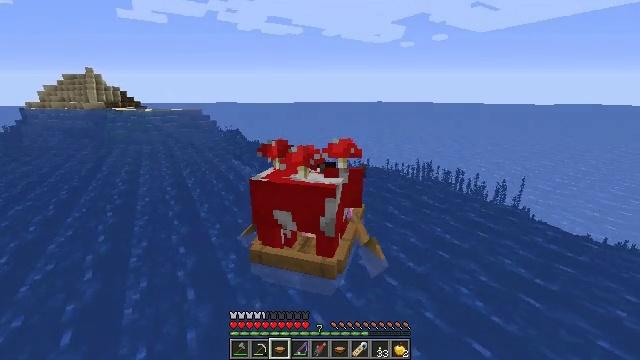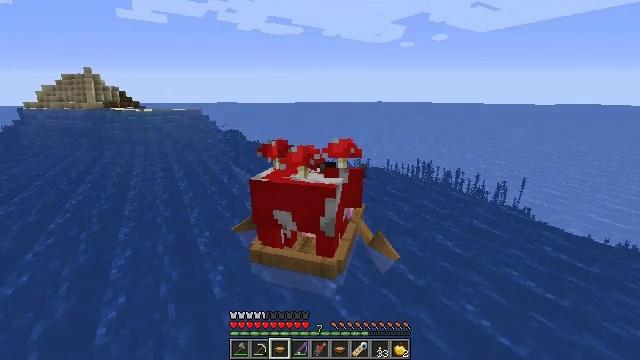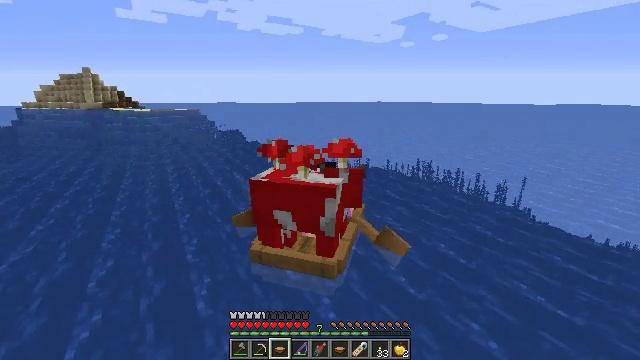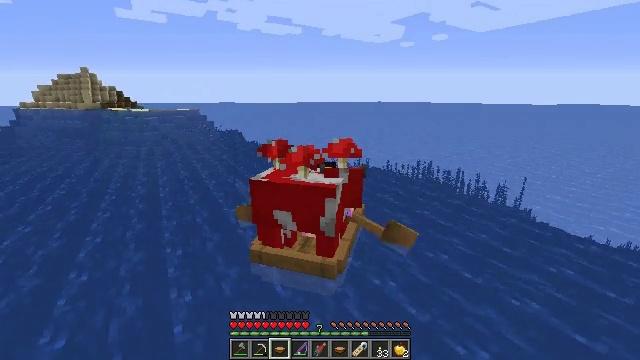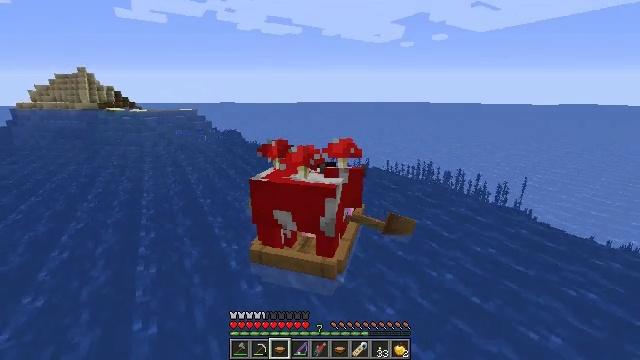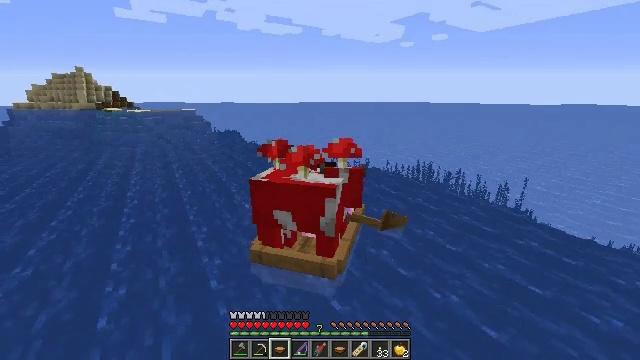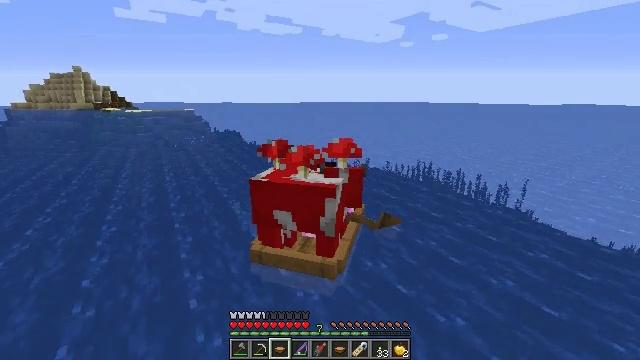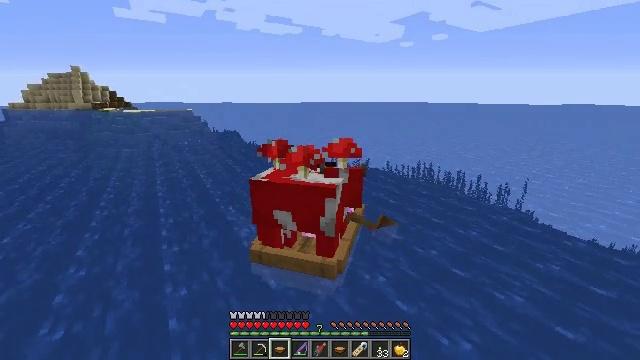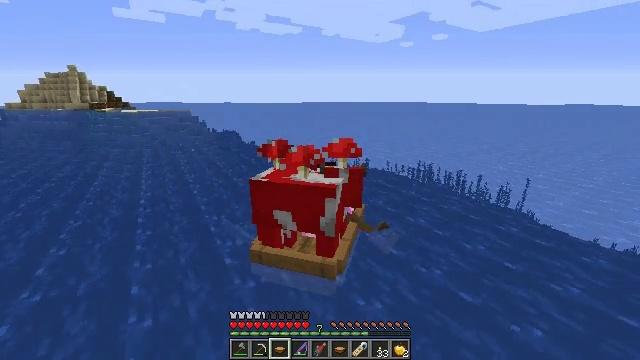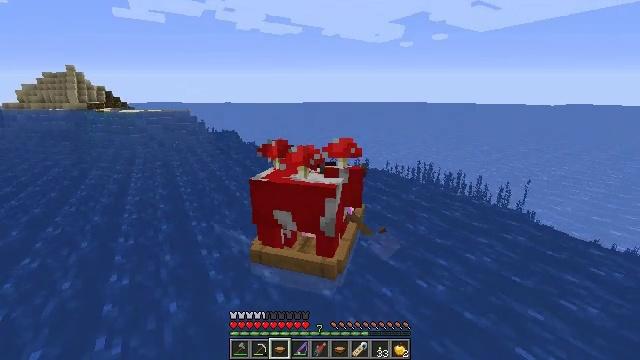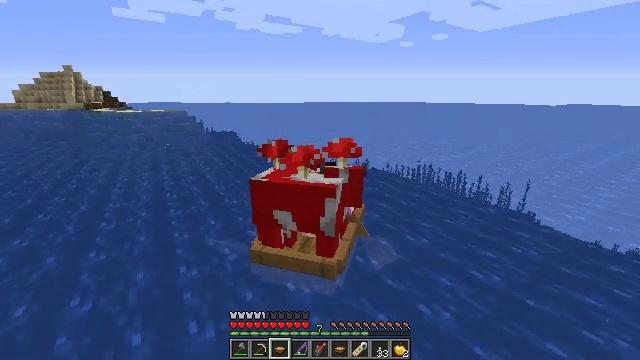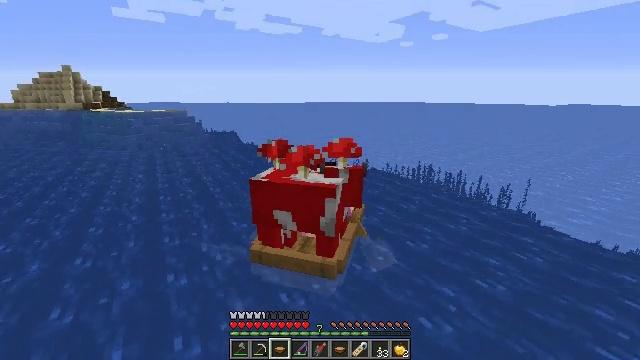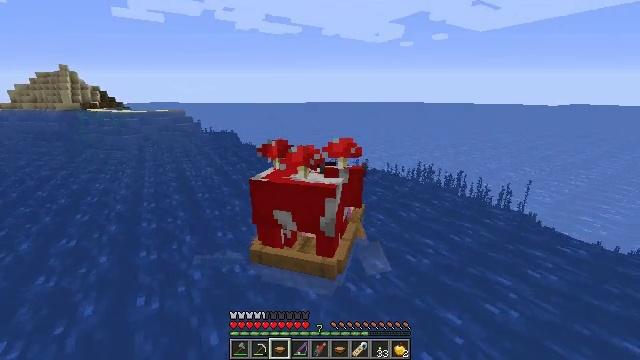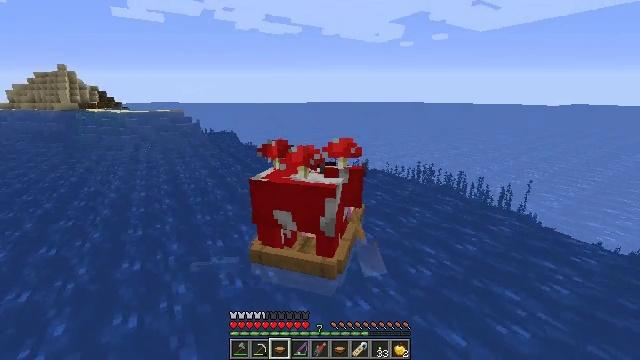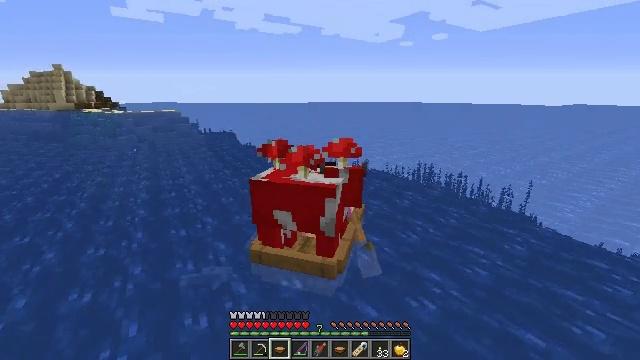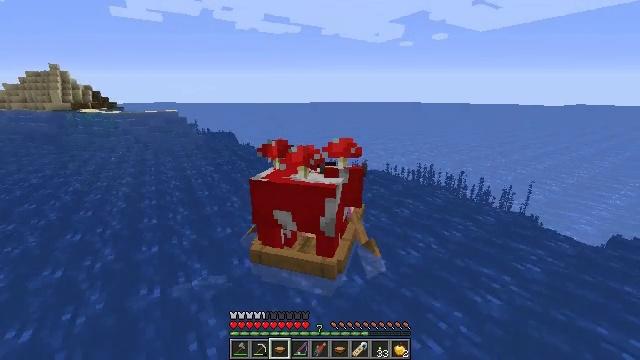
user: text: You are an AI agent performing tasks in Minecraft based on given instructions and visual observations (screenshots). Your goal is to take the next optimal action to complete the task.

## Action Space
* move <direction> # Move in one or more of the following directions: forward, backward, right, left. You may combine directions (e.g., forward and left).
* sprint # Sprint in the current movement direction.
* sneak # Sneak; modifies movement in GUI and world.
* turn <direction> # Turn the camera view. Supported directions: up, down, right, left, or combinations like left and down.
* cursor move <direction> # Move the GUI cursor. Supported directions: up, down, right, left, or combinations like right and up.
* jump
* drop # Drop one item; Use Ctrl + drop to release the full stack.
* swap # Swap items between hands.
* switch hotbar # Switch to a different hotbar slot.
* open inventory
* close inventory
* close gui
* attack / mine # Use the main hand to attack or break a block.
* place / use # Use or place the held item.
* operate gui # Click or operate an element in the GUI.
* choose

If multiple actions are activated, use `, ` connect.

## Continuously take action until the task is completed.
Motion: motion action
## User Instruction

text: Drop a name tag.
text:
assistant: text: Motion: move forward
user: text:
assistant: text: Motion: move forward
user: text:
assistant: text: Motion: move forward
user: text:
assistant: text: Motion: move forward
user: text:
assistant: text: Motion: move forward
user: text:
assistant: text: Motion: move forward
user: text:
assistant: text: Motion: move forward
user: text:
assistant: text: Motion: move forward
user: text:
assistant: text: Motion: move forward
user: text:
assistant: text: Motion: move forward
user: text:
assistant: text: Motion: move forward
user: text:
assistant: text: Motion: move forward
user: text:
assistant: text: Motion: move forward
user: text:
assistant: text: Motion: move forward
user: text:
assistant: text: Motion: move forward
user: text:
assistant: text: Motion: move forward
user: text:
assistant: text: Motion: move forward
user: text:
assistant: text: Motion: move forward
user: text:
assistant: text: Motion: move forward
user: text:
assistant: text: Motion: move forward, turn right and down
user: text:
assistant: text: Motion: move forward, turn down
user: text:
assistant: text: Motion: move forward, turn left and down
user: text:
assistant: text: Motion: move forward, turn left and down
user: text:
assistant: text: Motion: move forward, turn left
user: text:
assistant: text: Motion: move forward, turn left and up
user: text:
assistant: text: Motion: move forward, turn left
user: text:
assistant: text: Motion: move forward, turn left
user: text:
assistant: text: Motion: move forward, turn left and up
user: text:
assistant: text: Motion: move forward, turn right and up
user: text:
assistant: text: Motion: move forward